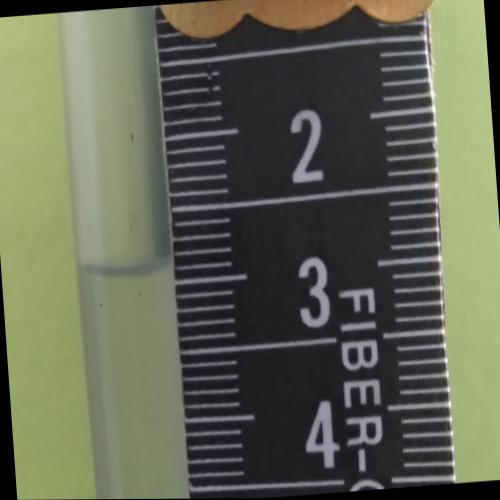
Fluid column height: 2.9 cm